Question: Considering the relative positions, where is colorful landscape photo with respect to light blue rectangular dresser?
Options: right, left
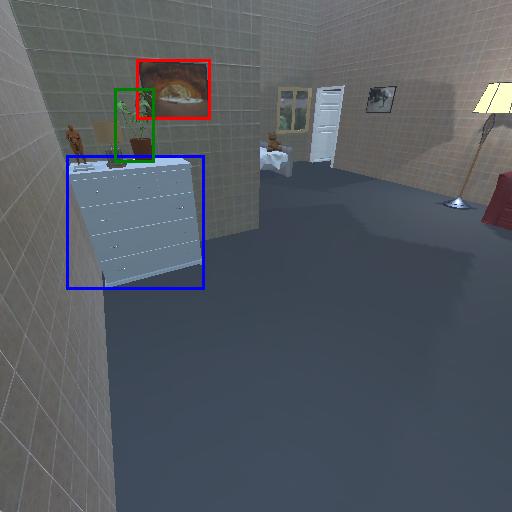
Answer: right